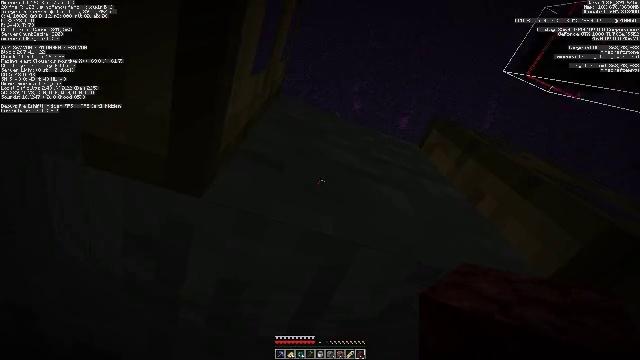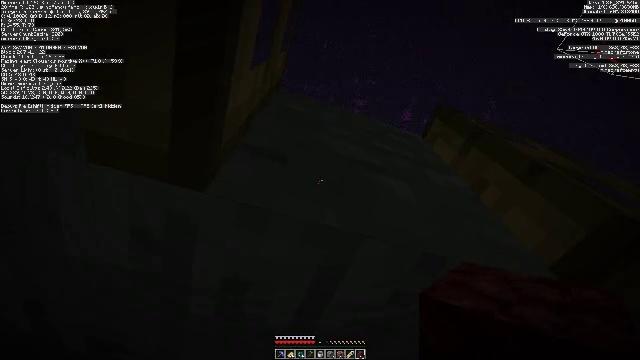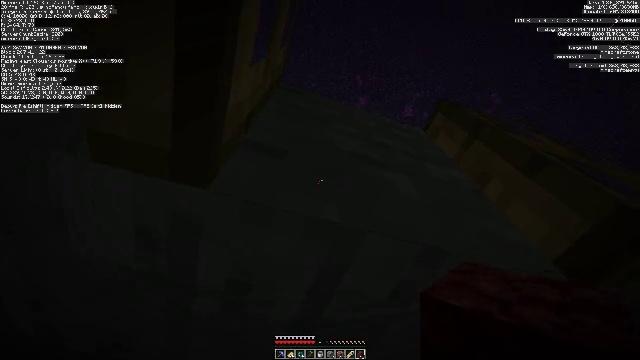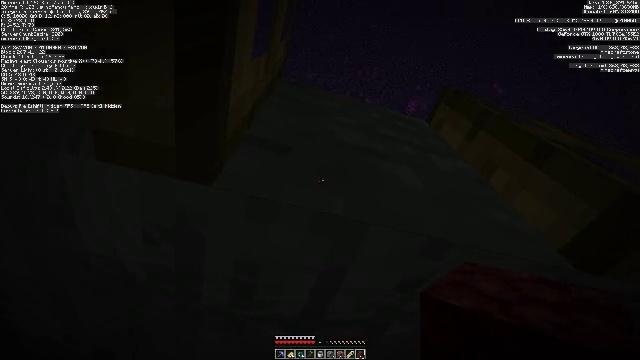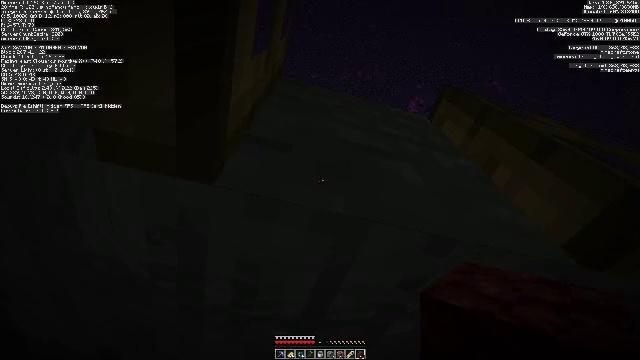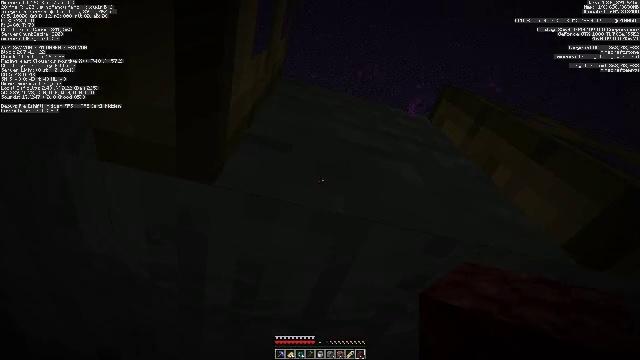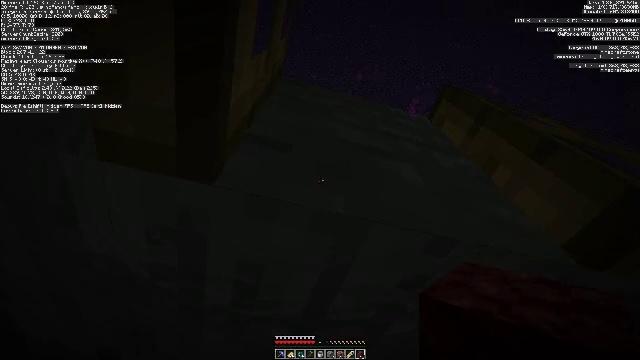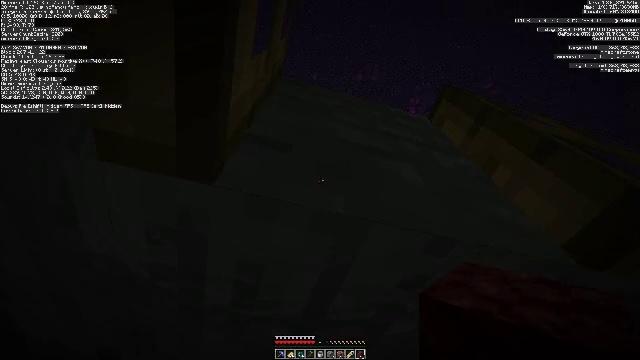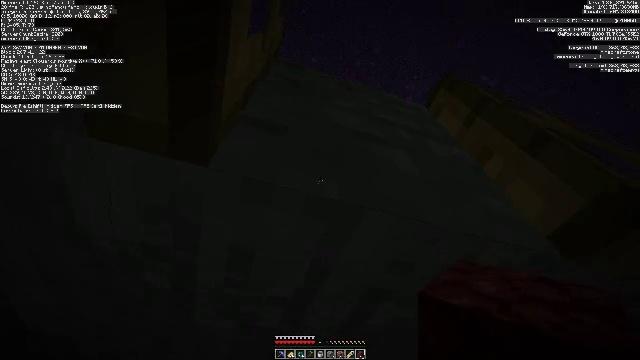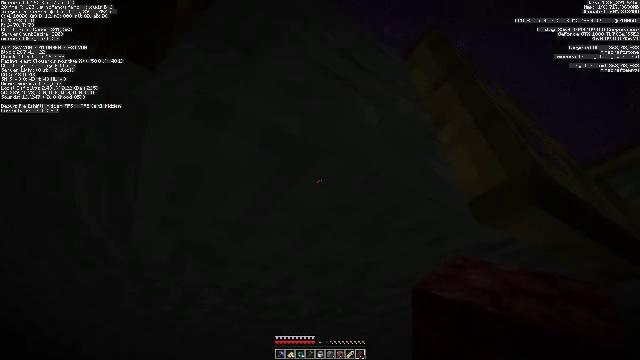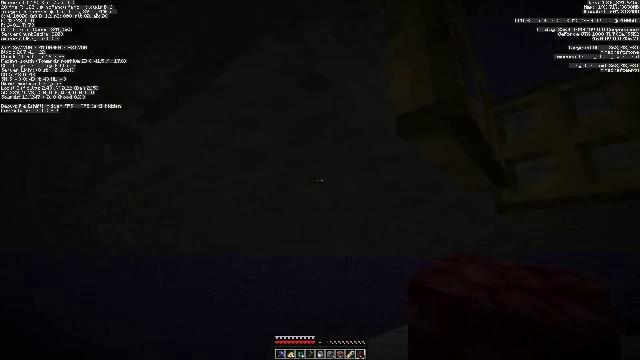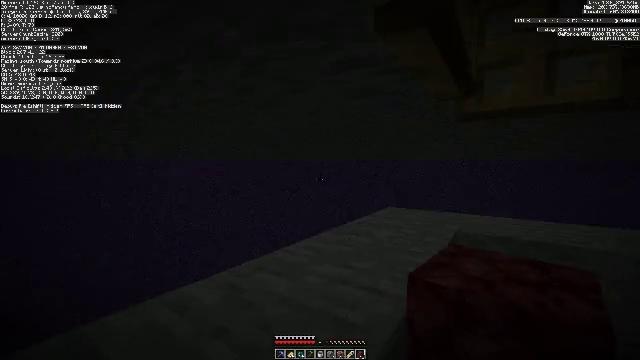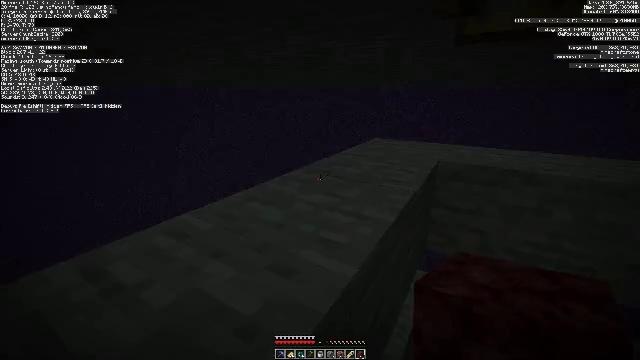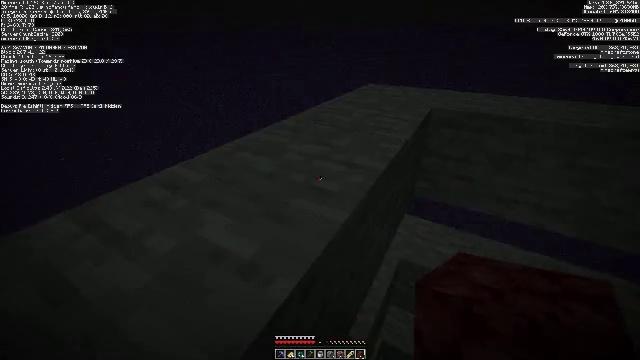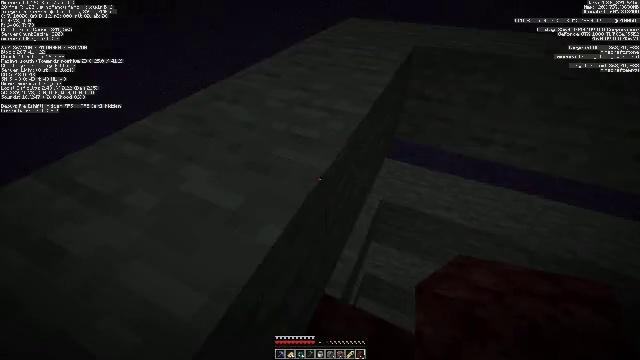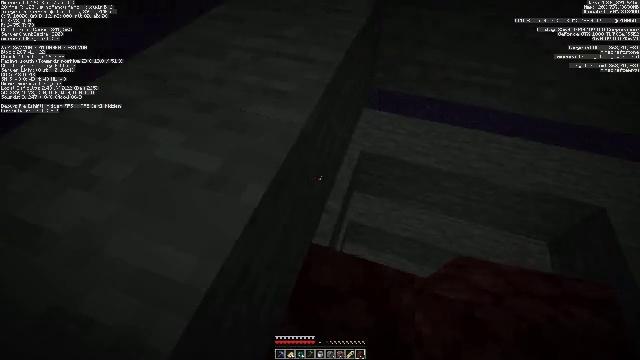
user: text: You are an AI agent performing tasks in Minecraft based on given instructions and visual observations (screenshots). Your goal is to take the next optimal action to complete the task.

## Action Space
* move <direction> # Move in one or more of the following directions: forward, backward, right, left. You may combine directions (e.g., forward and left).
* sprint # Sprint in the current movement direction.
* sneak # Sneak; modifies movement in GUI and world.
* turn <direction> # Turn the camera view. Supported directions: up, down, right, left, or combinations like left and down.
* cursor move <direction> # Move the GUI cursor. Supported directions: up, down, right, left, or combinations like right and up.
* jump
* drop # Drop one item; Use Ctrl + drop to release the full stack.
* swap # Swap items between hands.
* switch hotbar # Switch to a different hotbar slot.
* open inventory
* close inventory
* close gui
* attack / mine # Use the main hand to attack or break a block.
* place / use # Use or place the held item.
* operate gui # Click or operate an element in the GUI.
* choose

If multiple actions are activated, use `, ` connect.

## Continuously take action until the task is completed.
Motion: motion action
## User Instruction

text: Get the oak trapdoor back into your inventory.
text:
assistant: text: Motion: turn left and down
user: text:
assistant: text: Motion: no_op
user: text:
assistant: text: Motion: turn left and down
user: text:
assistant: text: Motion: no_op
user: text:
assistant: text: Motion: no_op
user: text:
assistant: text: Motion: no_op
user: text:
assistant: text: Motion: no_op
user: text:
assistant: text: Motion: turn right and down
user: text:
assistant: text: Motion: turn right and down
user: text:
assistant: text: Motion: turn right and down
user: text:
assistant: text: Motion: turn right and down
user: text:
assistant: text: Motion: turn right and down
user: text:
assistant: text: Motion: turn right and down
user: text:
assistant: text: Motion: turn right and down
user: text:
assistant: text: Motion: turn right and down
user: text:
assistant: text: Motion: turn right and down
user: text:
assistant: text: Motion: turn right and down
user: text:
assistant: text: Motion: turn right and down
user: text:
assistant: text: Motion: turn right and up
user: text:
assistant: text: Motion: turn right and up
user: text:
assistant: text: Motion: turn right and up
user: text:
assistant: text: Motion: turn right and up
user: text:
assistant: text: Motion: turn right and up
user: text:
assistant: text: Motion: turn right and up
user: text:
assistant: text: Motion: turn right and up
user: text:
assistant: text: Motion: turn right and up
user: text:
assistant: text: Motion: no_op
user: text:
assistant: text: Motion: no_op
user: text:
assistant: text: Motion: turn right and down
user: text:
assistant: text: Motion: turn right and down